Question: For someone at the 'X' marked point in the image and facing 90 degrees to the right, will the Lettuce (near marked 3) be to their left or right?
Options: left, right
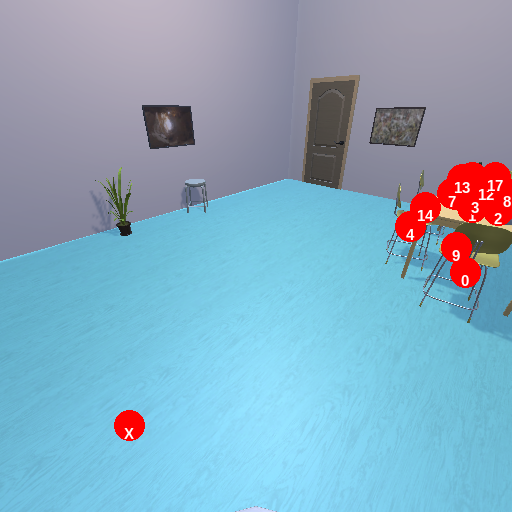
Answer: left